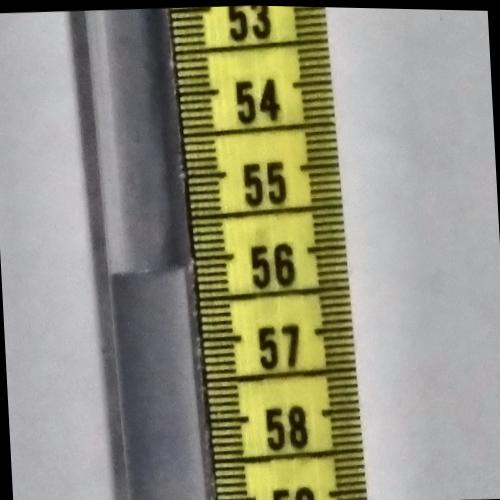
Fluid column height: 56.1 cm